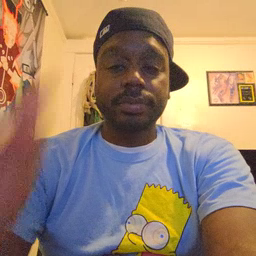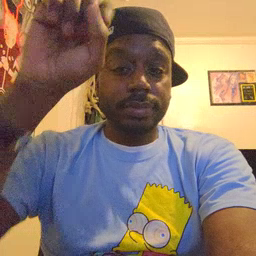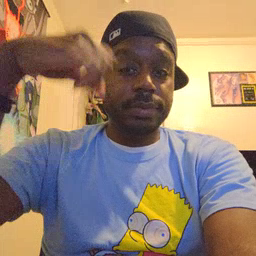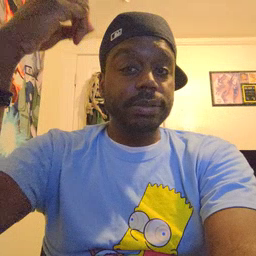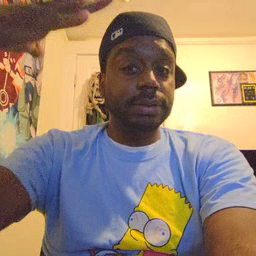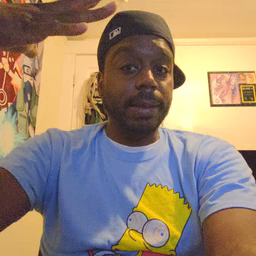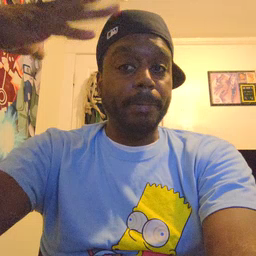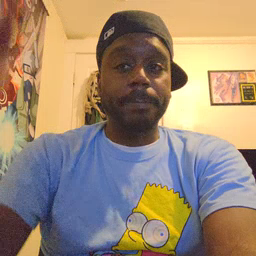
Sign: sun